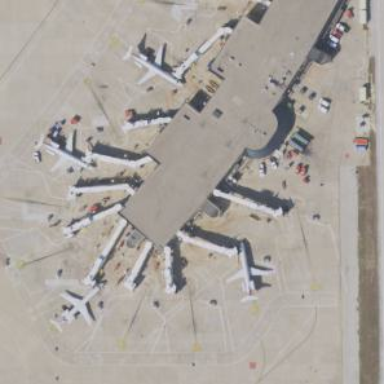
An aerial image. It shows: Airport gate.